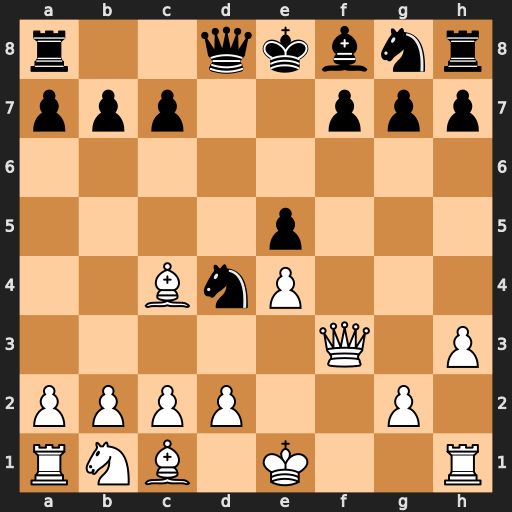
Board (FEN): r2qkbnr/ppp2ppp/8/4p3/2BnP3/5Q1P/PPPP2P1/RNB1K2R
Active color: w
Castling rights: KQkq
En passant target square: -
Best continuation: Qxf7#